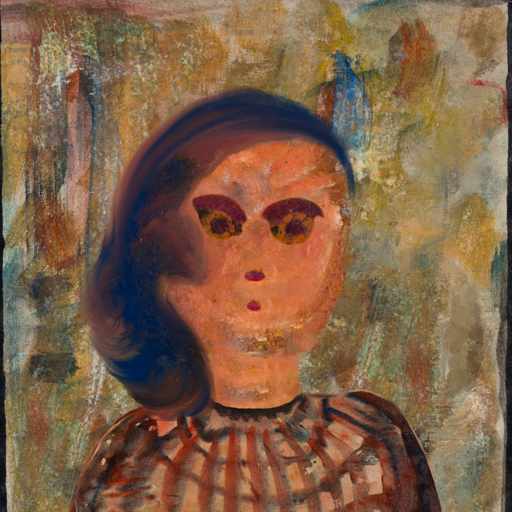
Background: Pipe, Head And Neck Front: Boggyland, Face Front: Doll, Bust: Orphan, Hair Front: Mother_And_Son_Son, Head Accessory: Blank, Second Necklace: Blank, Necklace: Blank, Baby: Blank